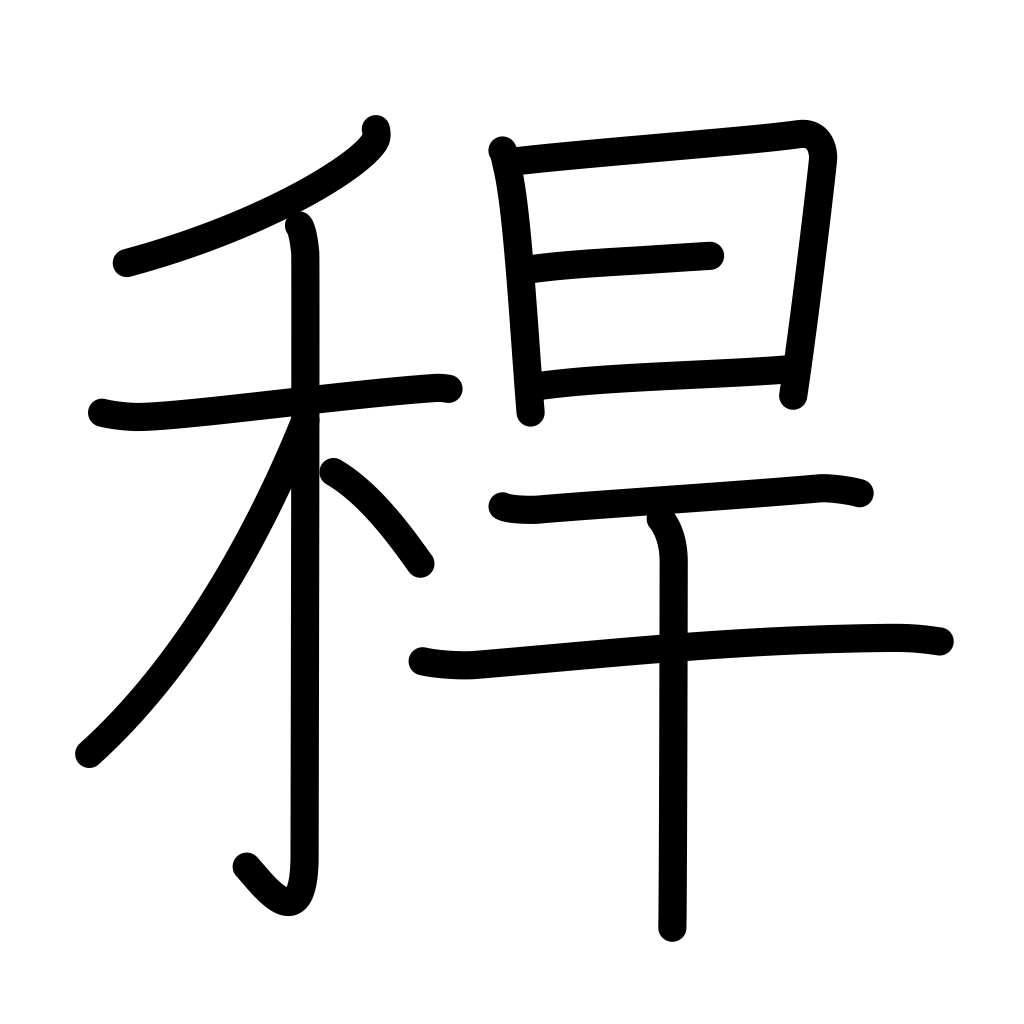
Meaning: straw, hollow stem